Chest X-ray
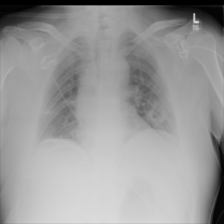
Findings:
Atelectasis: positive
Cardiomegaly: negative
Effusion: negative
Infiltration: positive
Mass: negative
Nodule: negative
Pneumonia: negative
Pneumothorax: positive
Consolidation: negative
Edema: negative
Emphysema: negative
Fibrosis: negative
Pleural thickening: negative
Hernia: negative